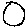
Label: circle